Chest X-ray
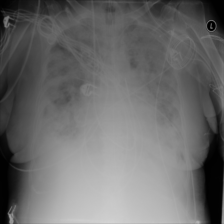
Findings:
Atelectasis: negative
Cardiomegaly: negative
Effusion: negative
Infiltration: positive
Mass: negative
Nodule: negative
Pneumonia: negative
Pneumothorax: negative
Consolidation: negative
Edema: negative
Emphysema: negative
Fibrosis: negative
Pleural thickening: negative
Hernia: negative